Question: This is really strange, but when I use a fields_for helper in order to give users the ability to submit multiple instances of my model, the view displays the instance data on the page like so:

Embiggened: <URL>
The code I have which generates the form is like so:
'''
<%= form_for :metric_request, url: '/metric_request', :html => {:multipart => true} do |metric_request| %>
<%= @metric_requests.each do |m| %>
<%= metric_request.fields_for m, index: m.id do |f| %>
'''
It works fine in generating multiple copies of my form, but whenever it's included, the view page spits out the model as in the image above. What gives? When I remove the 'fields_for' helper, the output model instance text disappears... ?!
Edit: as pointed out by Joel Brewer, this was caused by my stupid copy/paste fail. Didn't pay attention and included the <%= instead of <%
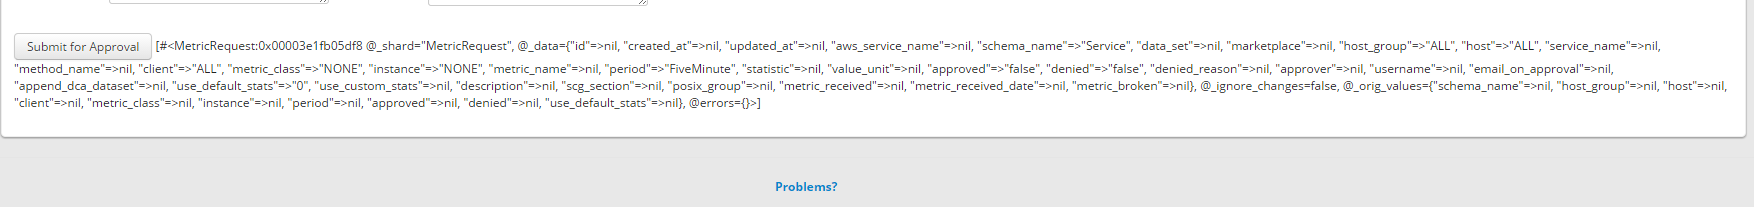
Answer: Try:
'''
<% @metric_requests.each do |m| %>
'''
instead of:
'''
<%= @metric_requests.each do |m| %>
'''